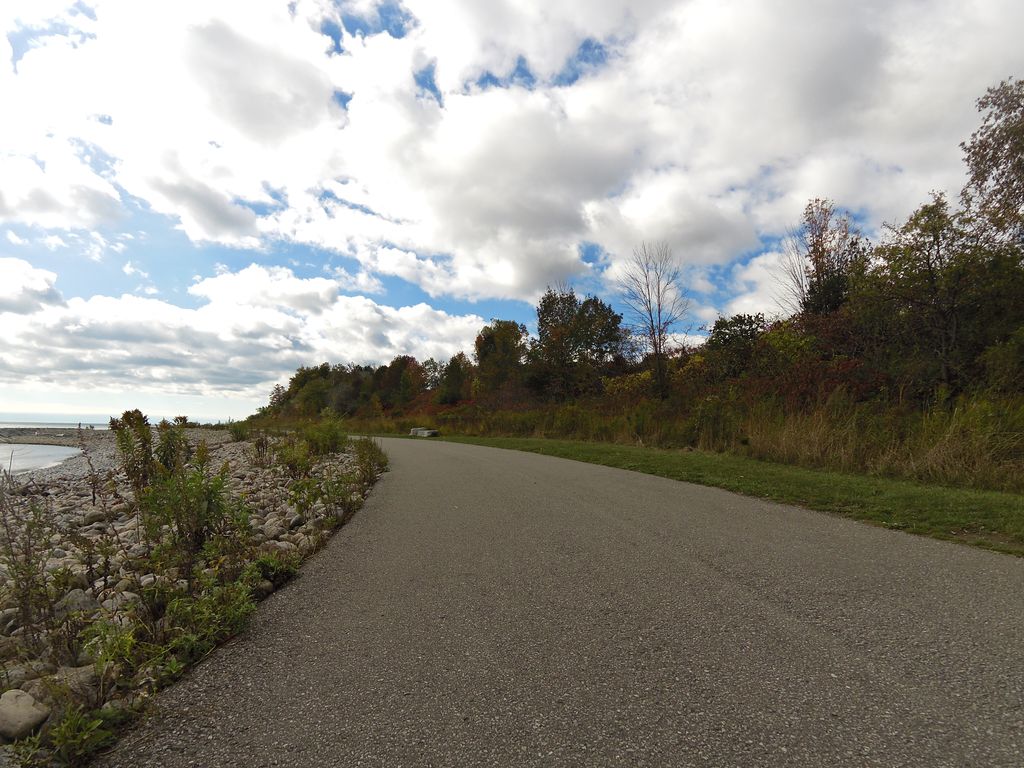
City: toronto